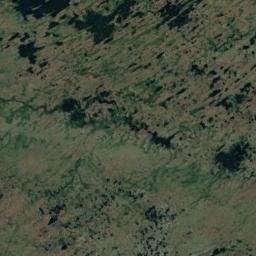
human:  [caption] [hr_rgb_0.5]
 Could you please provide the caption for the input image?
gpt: The wetland consists of bare land, Green plants and dry plants .

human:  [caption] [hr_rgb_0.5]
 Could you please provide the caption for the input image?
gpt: There are several scattered trees in the middle of this wetland .

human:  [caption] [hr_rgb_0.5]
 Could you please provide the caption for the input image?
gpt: Many waters of different sizes are surrounded by wetlands .

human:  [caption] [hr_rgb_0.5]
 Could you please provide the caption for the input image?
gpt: The river surface in a wetland is covered with large green and brown mixed dense vegetation .

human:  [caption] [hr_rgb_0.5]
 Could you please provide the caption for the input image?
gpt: There are many green areas and some water areas on the wetland .